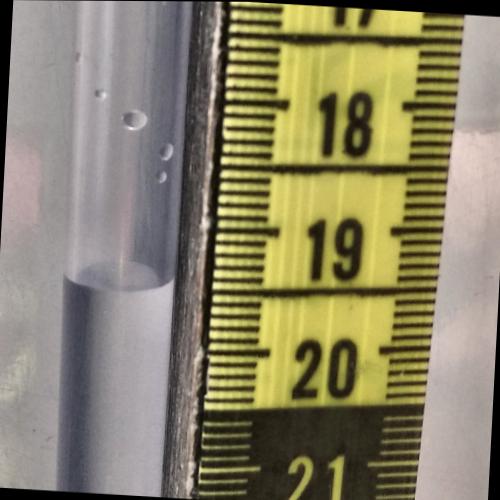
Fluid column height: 19.4 cm